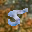
Label: 5